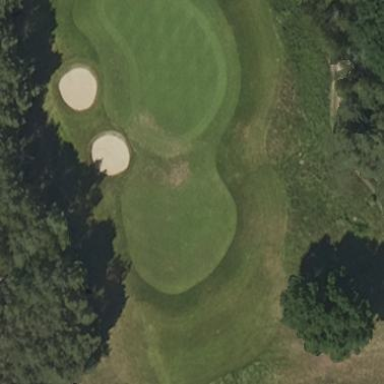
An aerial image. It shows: Golf green.